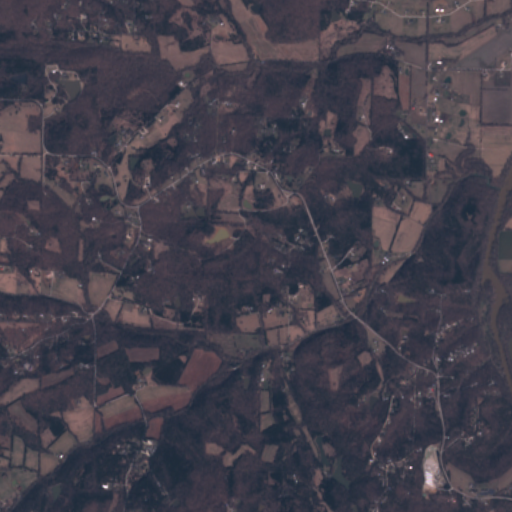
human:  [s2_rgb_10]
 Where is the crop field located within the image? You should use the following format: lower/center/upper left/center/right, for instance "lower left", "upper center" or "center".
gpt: The crop field is located in the center right of the image.
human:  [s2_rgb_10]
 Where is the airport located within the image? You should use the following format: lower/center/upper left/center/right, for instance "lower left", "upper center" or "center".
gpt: There is no airport in the image.